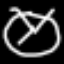
Label: clock